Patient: sex M, age 64
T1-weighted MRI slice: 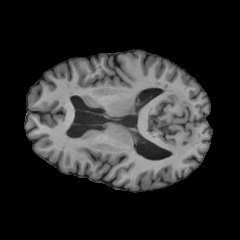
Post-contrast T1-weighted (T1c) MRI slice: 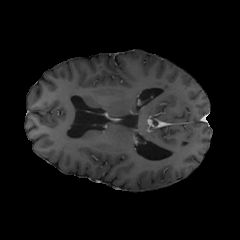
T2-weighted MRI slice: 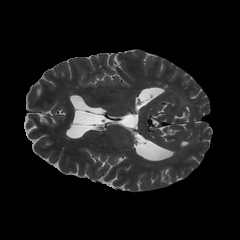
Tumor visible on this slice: no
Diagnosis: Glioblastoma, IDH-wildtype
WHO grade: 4